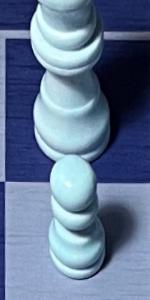
Label: Pawn_White